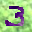
Label: 3